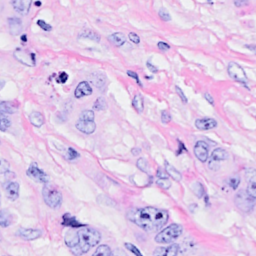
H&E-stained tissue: Breast